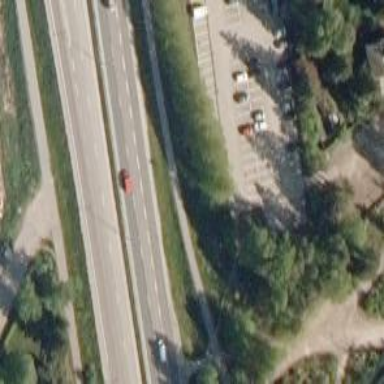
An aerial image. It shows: Asphalt trunk highway.